Question: Hello I am trying to make an html table that looks like the one in the picture.

The two columns are simply user on the left and score on the right. This is simple. What I don't know how to do is the transition between the left and the right table. In the table all users will fall under a team category. The team's score will be the users average score. When the table first loads I want all the teams to be collapsed like how they are on in the right table, but I want the user to be able to click on a team name and have it expand and drop down like the table on the left. Can some one please show the example code on how to do this? I have looked all over and right now the only solution I have is to make the table and have separate lists for each team. However this solution does not fully work since the user's score would not appear in the table's score column. So please can someone provide some example code?
Thanks so much!
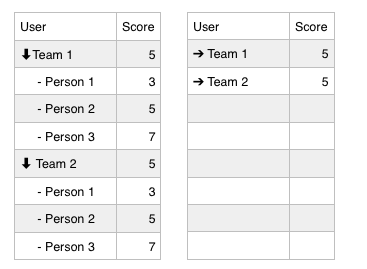
Answer: Instead of thinking if it as one table perhaps think about it as a container with multiple sub containers and that the sub containers can be opened and closed. It can be styled however one likes, even to look like a table with alternating background color rows. You might need some js to reapply the alternating background colors if the sub containers sometimes have odd or even amounts of entries.
There are several plugins available to help with creating accordions. Like this one: <URL>